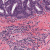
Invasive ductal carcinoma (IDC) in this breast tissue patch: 0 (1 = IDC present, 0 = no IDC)